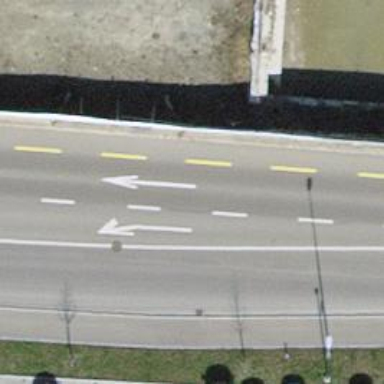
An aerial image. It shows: Asphalt road with primary highway designation. There is designated left lane for cyclists.